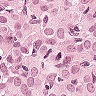
Metastatic tissue present: yes